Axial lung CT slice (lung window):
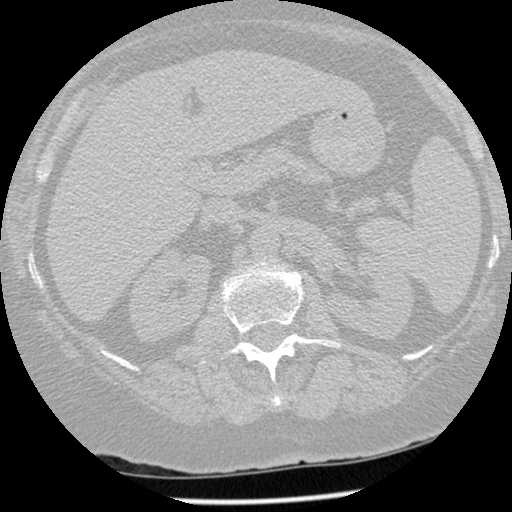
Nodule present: no